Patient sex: M
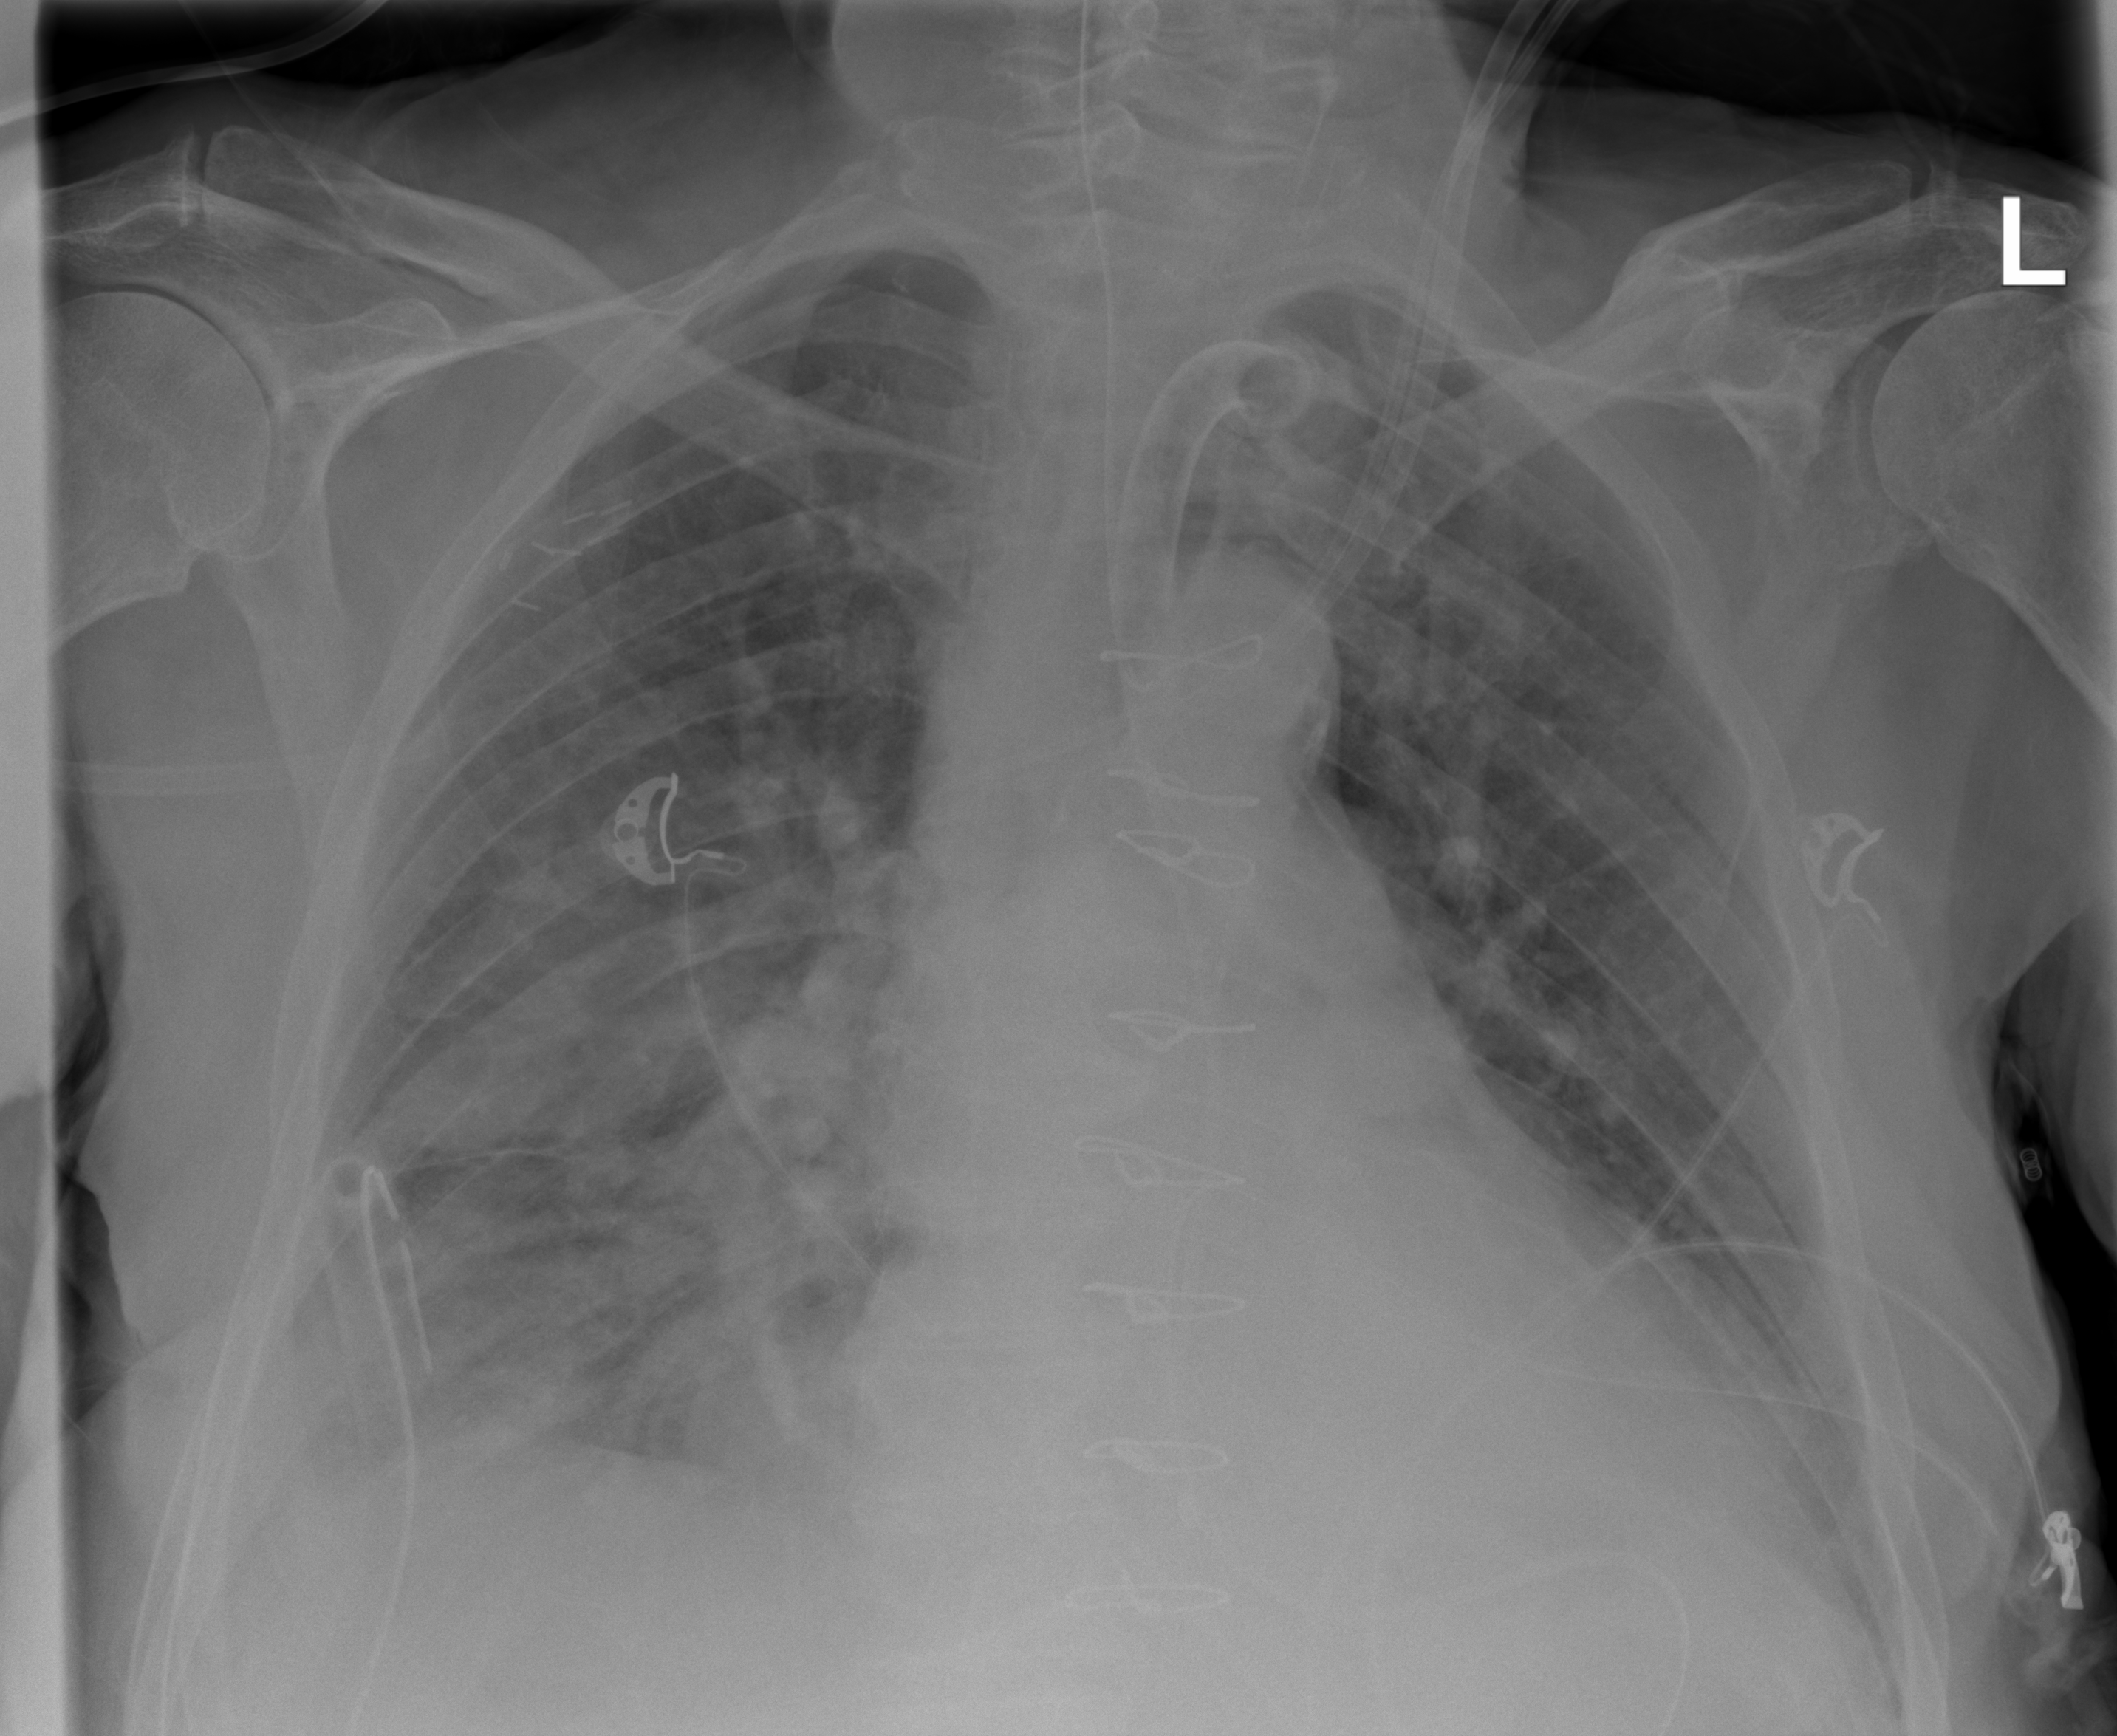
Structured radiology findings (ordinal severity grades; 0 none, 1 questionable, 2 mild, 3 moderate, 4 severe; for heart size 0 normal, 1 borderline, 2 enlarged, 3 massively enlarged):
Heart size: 2
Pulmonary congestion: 2
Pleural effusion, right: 2
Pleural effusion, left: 2
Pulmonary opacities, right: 3
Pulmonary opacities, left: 2
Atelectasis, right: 3
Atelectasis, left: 2